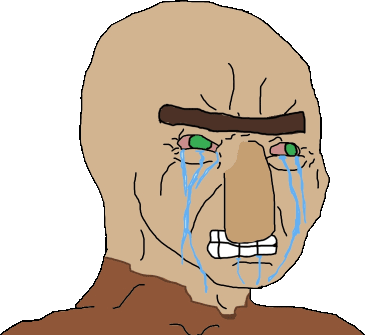
Label: 5_Crying_Wojak